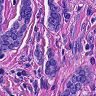
Metastatic tissue present: yes